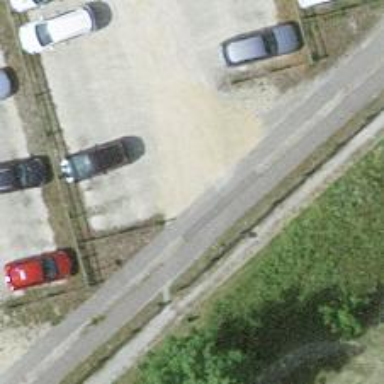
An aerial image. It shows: Parking aisle designated as service road.